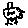
Label: bird